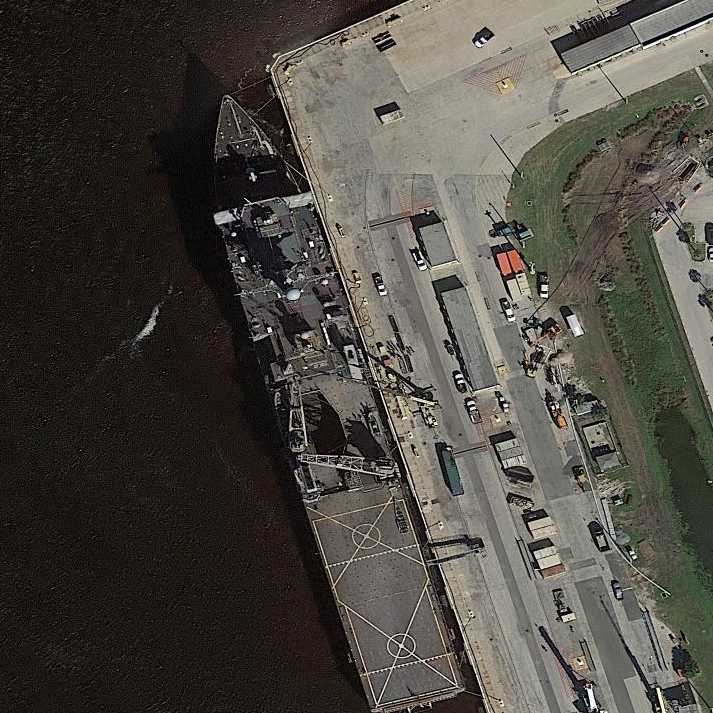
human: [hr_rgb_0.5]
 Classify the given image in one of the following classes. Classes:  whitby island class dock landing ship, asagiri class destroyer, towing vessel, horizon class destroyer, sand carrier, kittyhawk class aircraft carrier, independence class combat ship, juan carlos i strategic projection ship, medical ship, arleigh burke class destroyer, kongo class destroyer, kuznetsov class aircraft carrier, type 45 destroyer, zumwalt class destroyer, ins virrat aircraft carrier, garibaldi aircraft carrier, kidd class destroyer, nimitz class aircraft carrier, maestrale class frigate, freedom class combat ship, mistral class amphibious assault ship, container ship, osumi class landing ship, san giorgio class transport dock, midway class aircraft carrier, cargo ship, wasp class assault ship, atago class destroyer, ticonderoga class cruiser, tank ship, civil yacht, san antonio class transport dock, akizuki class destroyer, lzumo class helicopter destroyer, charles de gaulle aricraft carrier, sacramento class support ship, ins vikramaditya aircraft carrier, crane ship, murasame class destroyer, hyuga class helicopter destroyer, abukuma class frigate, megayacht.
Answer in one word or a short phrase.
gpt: Whitby Island class dock landing ship